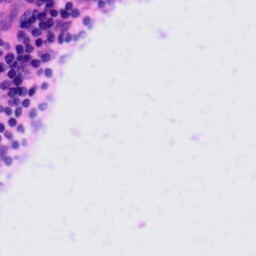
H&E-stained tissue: Tonsil